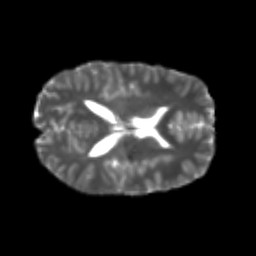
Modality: T2w
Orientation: axial
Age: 21
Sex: male
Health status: healthy
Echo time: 0.074 s